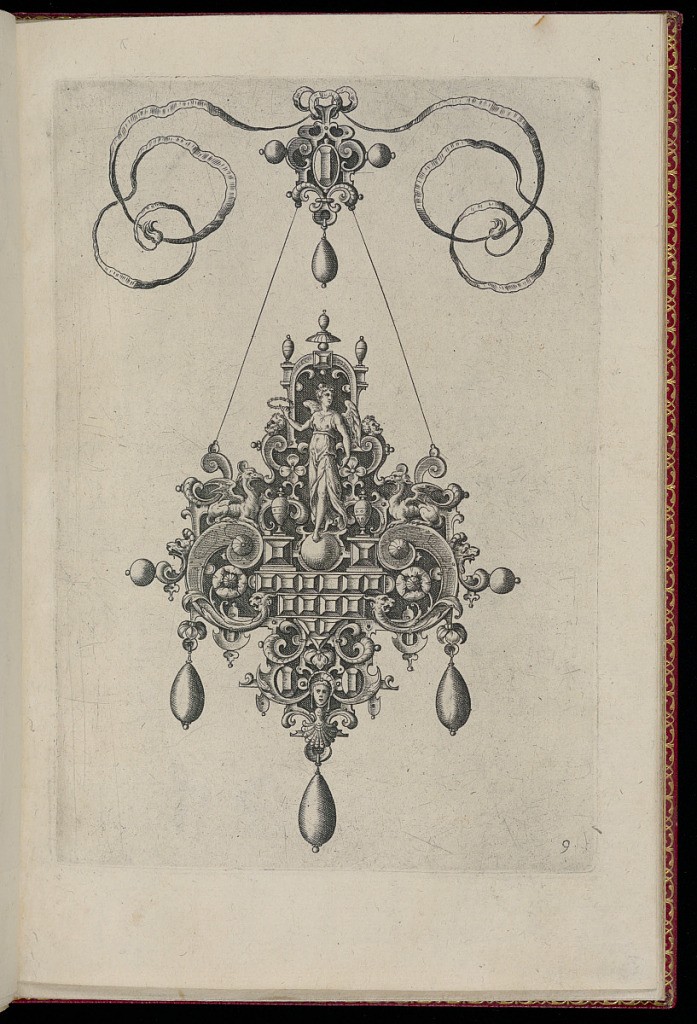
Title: Pendant Design
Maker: Hans Collaert the Elder, Flemish, ca. 1530 - 1581
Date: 1581
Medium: Engraving on paper
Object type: Print
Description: A pendant suspended from a ribbon with a bow knot. Strapwork forms a cartouche with three drop pearls. At center, a winged woman with a wreath stands on a sphere, flanked by vases and griffins. Below, faceted gems. The plate is numbered.